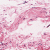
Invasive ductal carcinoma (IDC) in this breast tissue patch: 0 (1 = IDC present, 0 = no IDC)